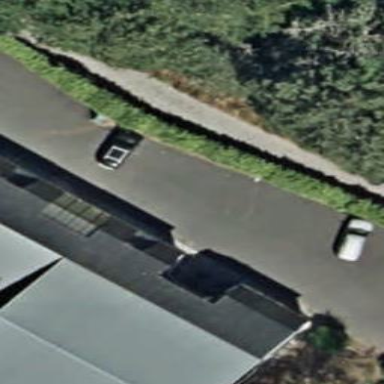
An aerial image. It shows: Parking area with surface.